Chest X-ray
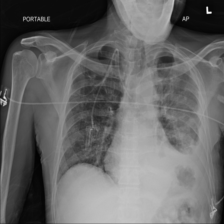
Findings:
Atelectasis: negative
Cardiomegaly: negative
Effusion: positive
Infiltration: negative
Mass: negative
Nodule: negative
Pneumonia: negative
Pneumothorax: negative
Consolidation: negative
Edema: negative
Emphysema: negative
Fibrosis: negative
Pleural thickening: negative
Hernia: negative